Interaction volume radius: 10 \u00c5
Interaction volume height: 25 \u00c5
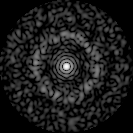
Disorder parameter: 0.8575